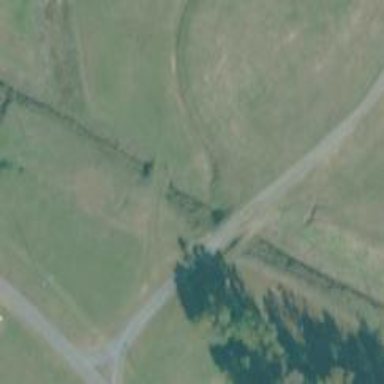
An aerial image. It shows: Culvert tunnel.